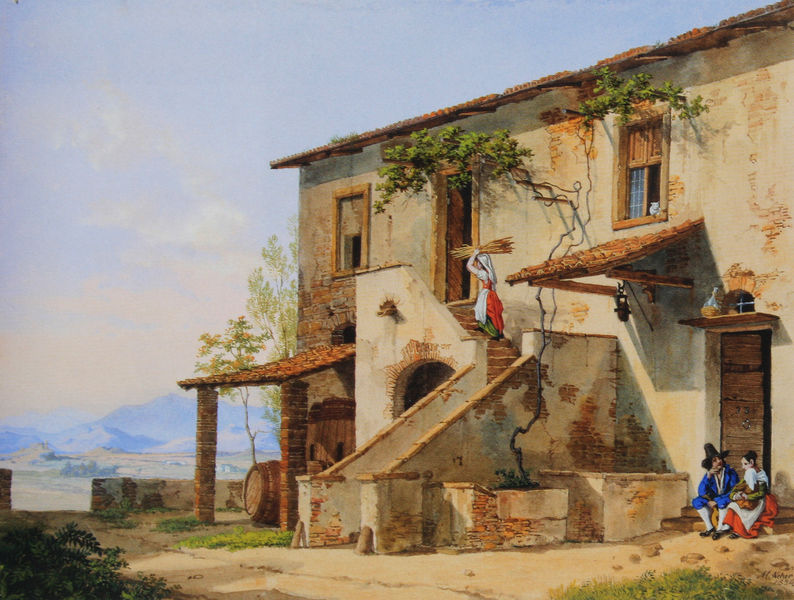
Titel: Italienisches Gehöft in der Campagna
Künstler: Michael Neher
Standort: München
Institution: Staatliche Graphische Sammlung
Schlagwörter: baum, berg, blau, gemälde, himmel, mann, schatten, wolken, bäume, frauen, grün, landschaft, menschen, ocker, sitzen, braun, bunt, fenster, frau, holz, hut, kleid, stroh, tür, ausblick, dach, gebäude, gras, haus, rot, tuch, wiese, wolke, zaun, beige, gespräch, leute, rock, flasche, jacke, stein, tragen, ebene, horizont, busch, büsche, sonne, sitzend, kind, mutter, paar, arbeit, bauern, vorbau, garten, krug, trauben, hellblau, schürze, spanien, sommer, ruhe, italien, man, süden, bäuerin, bündel, last, berge, mauer, ziegel, backstein, bauernhof, hof, romantik, leiter, treppe, treppen, unterstand, wein, kopftuch, korb, stufe, stufen, bauer, tor, katze, torbogen, fass, ziegelsteine, efeu, putz, verputzt, landhaus, griechenland, freitreppe, büschel, reben, vordach, tonne, südländisch, vorhan, italienisch, stiege, mediteran, magdt, schurze, blau himmel, glyzinie, voeplatz, 19. jahrhundert, vesuvius, frau last, bambocchianti